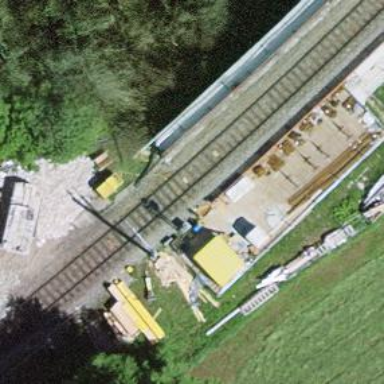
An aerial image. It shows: Single-track electrified railway with contact line.